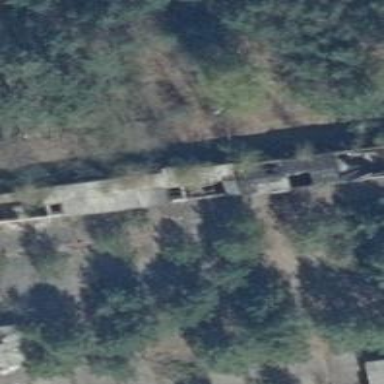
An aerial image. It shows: Collapsed building.